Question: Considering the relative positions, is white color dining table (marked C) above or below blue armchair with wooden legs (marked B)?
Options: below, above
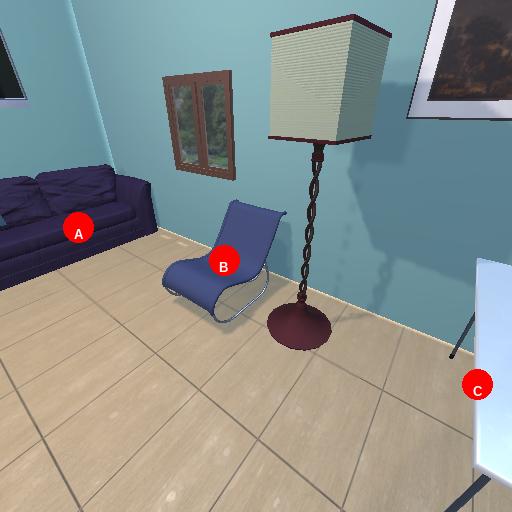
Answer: below